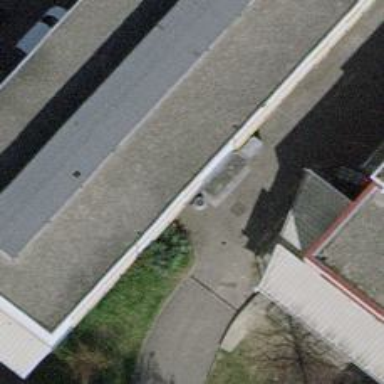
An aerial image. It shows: Parking entrance.